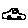
Label: car